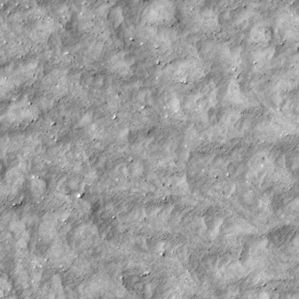
Label: non_frost